Interaction volume radius: 10 \u00c5
Interaction volume height: 30 \u00c5
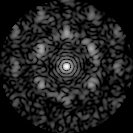
Disorder parameter: 0.6463